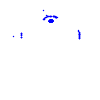
Particle: pion